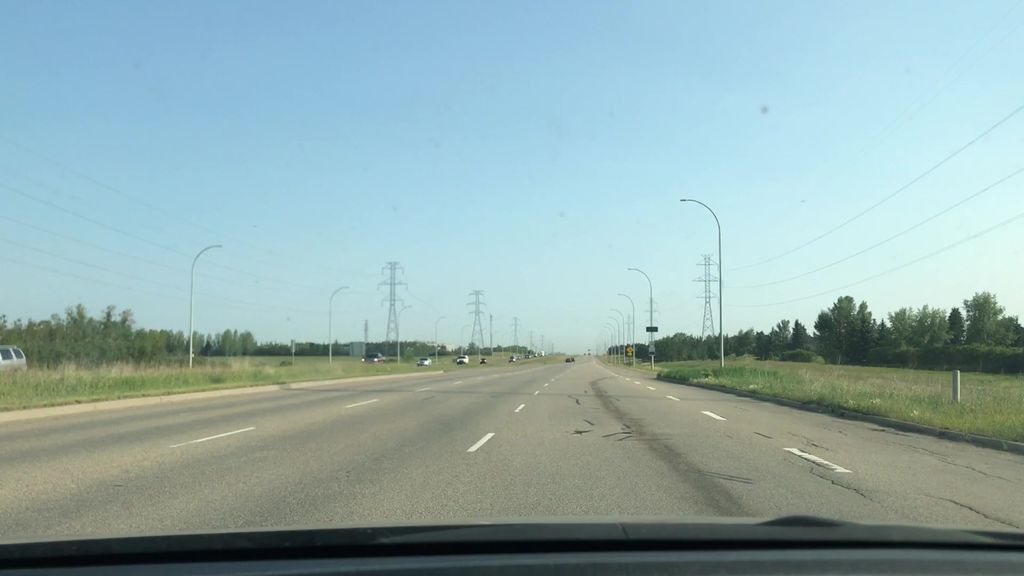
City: edmonton